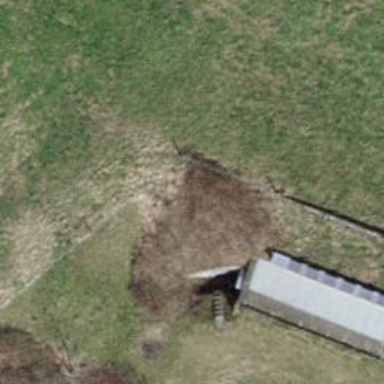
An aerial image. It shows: Retaining wall.